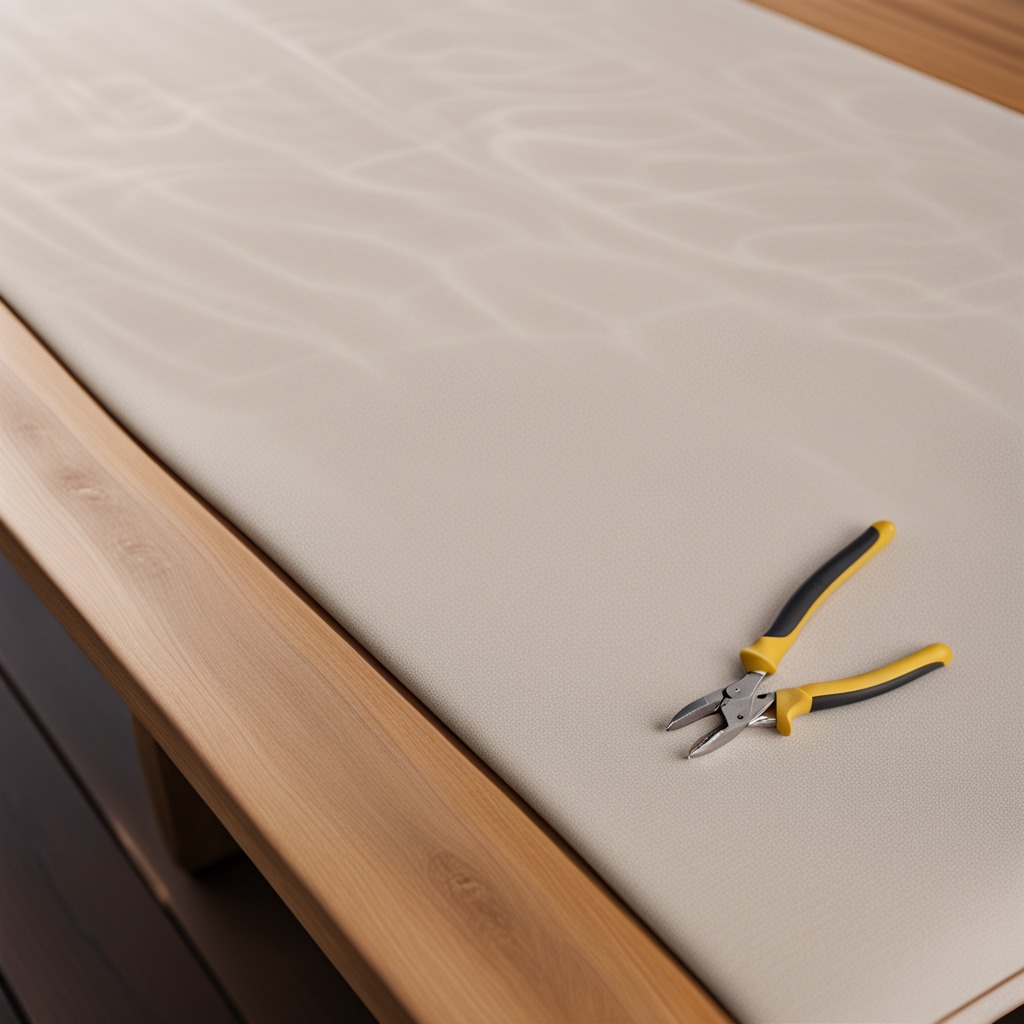
A plier lies on the wooden table in an outdoor workshop during daytime bright natural light soft shadows worn but beneath the cloth.